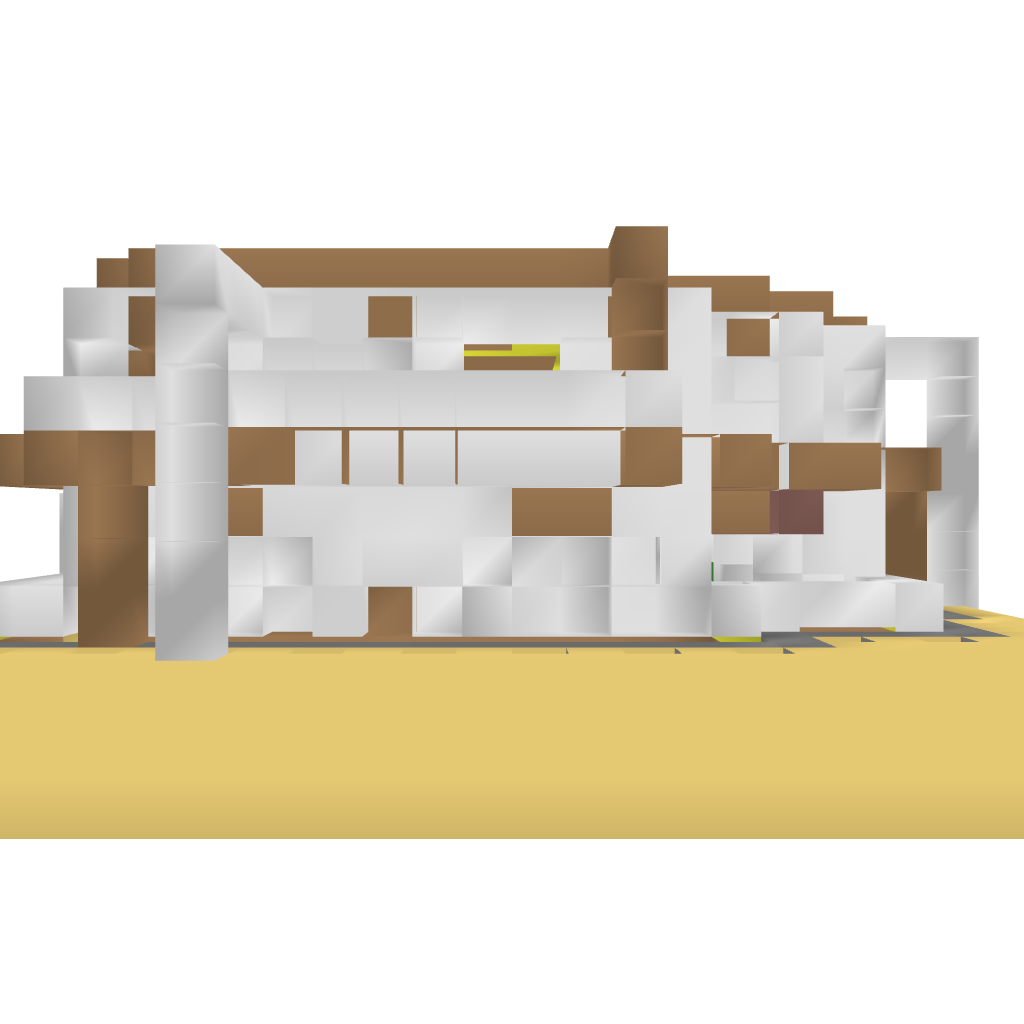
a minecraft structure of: Modern House [1.4] a lot of glass 3 block of earth blocked structure no roof